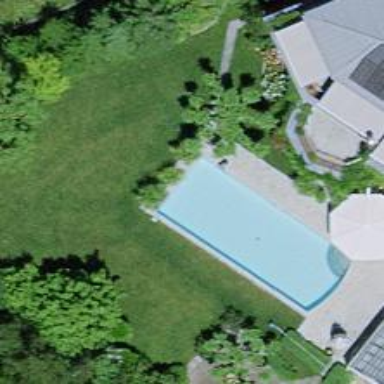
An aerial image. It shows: Swimming pool located in leisure land.